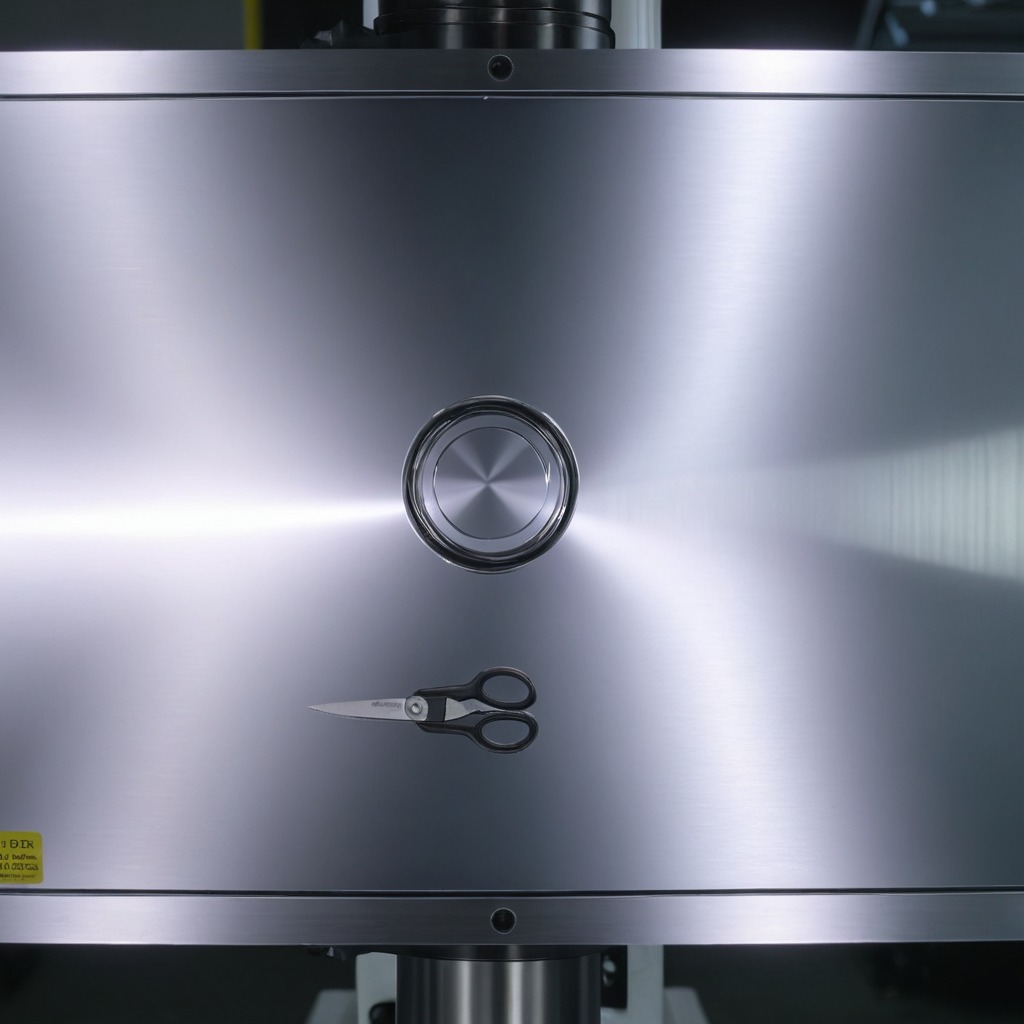
A scissor is lying on the metal table in a machine shop under fluorescent lights.